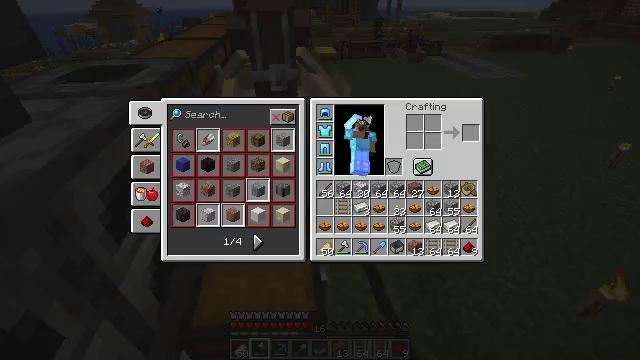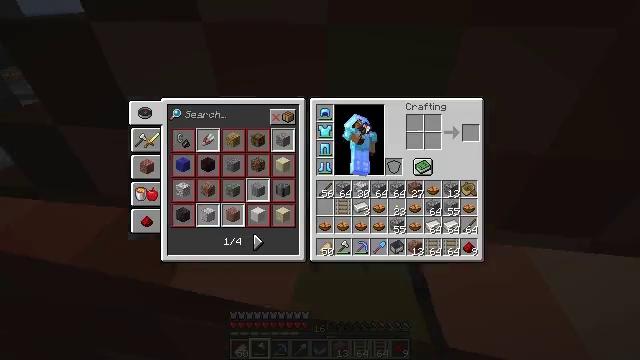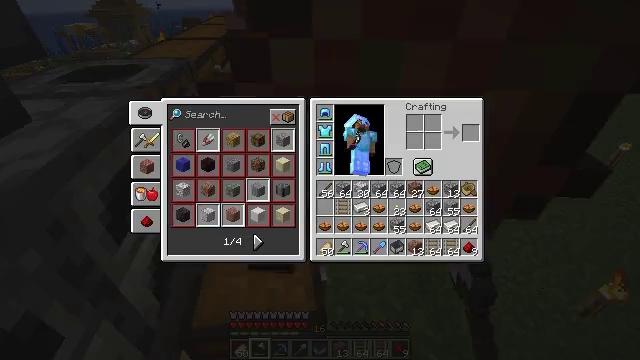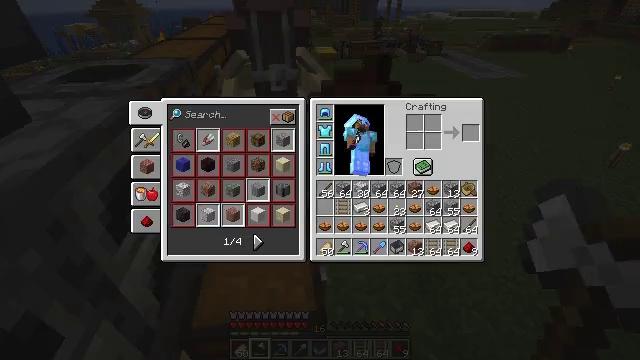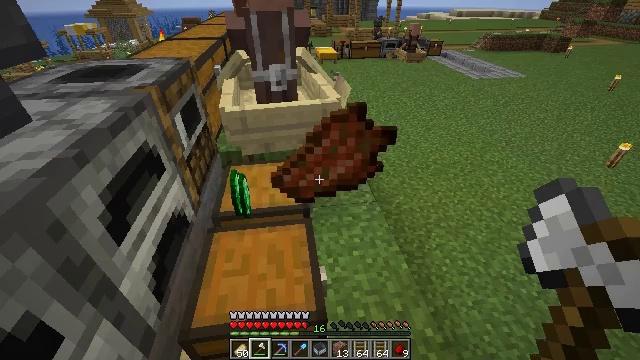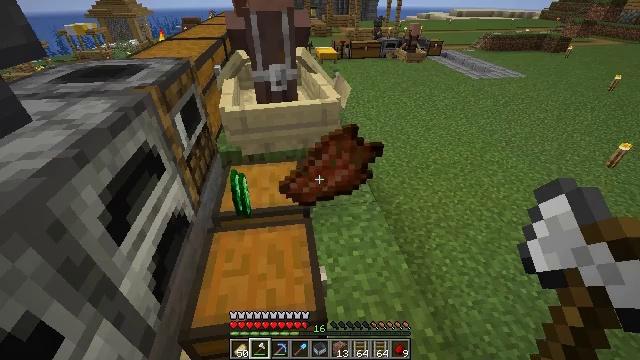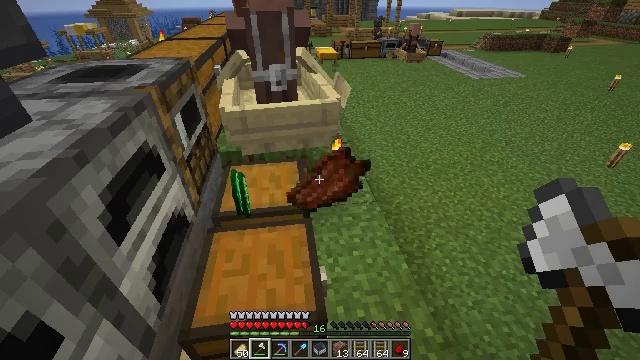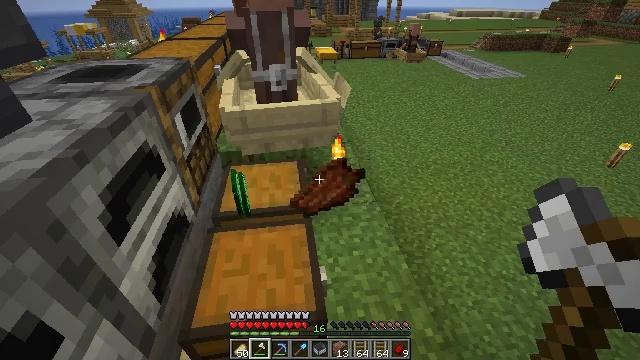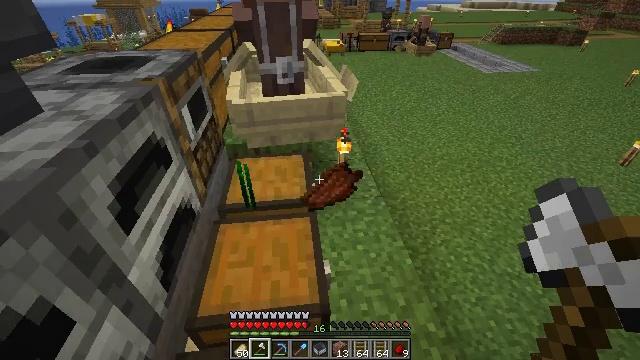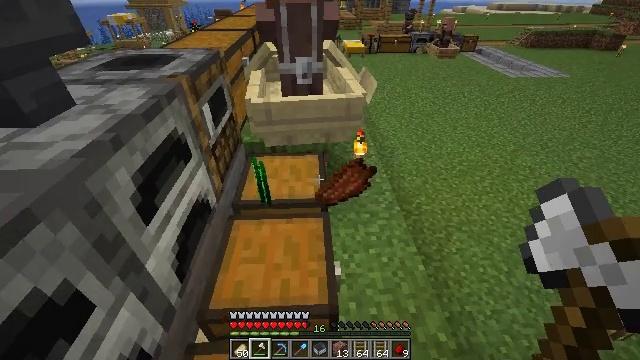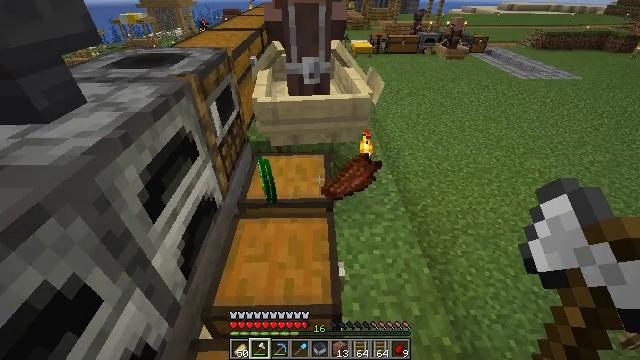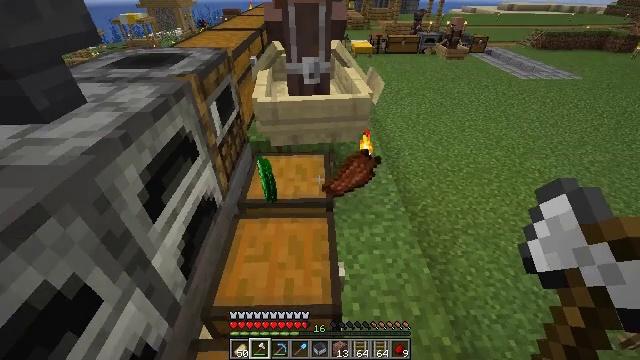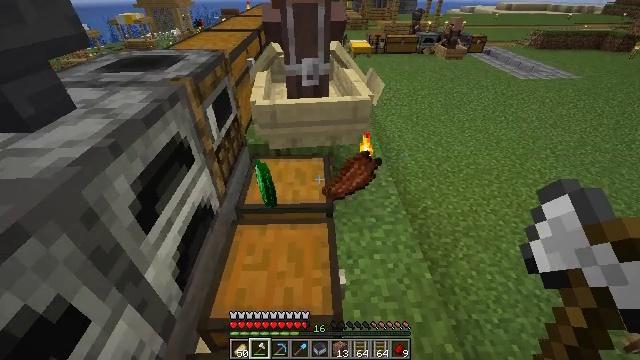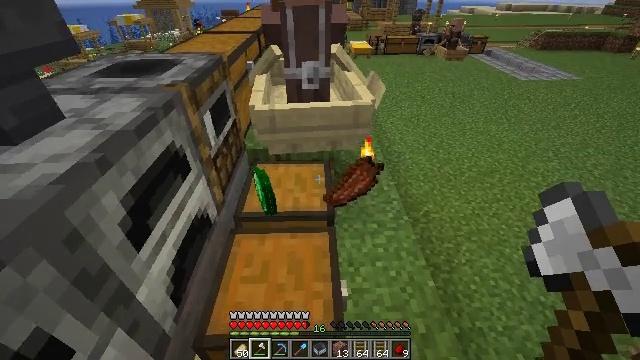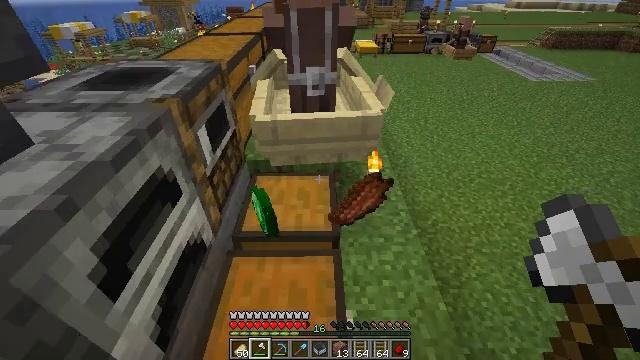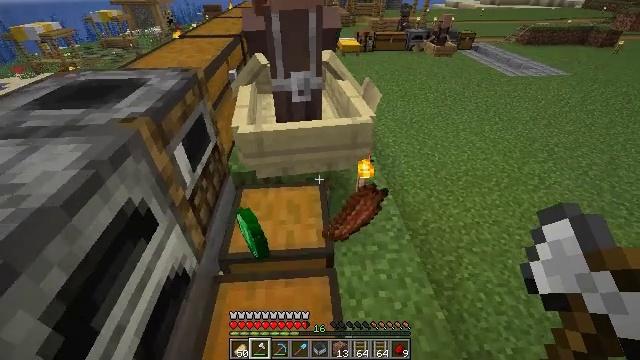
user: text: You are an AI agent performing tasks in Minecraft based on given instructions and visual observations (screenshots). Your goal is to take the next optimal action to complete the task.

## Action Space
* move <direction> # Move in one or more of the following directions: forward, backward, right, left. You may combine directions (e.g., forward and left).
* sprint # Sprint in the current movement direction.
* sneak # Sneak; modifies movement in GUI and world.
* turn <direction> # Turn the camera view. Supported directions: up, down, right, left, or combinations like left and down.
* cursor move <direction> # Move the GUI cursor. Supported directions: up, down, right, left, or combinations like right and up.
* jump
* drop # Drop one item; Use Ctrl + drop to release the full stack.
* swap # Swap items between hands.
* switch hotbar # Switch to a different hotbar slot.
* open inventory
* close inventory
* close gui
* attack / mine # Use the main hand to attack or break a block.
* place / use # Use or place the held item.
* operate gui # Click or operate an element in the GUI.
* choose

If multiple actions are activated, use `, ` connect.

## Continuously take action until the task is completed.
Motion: motion action
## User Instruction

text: Make a rabbit stew using the crafting table.
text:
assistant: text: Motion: open gui
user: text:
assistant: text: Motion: no_op
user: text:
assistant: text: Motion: no_op
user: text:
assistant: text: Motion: no_op
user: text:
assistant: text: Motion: close gui
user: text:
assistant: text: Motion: no_op
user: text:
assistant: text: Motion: no_op
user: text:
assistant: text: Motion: turn left and down
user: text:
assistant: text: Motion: turn left
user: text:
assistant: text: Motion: turn left
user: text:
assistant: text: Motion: no_op
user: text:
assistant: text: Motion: move forward
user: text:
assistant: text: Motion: move forward
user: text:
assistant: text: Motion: move forward, turn left
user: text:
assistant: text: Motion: move forward and move left, turn right
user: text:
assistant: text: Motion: move forward and move left
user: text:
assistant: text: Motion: no_op
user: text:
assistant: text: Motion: no_op
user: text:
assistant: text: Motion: no_op
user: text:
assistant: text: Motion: turn right and down
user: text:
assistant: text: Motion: no_op
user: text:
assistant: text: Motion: no_op
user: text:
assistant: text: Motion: turn right
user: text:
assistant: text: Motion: turn right and down
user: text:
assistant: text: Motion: turn right
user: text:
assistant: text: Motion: turn right
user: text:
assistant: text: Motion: turn right
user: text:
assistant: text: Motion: turn right
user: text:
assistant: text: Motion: move forward and move right, turn right
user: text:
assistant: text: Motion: move forward and move right, turn right and up